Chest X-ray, PA view. Patient: 36 years old, sex M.
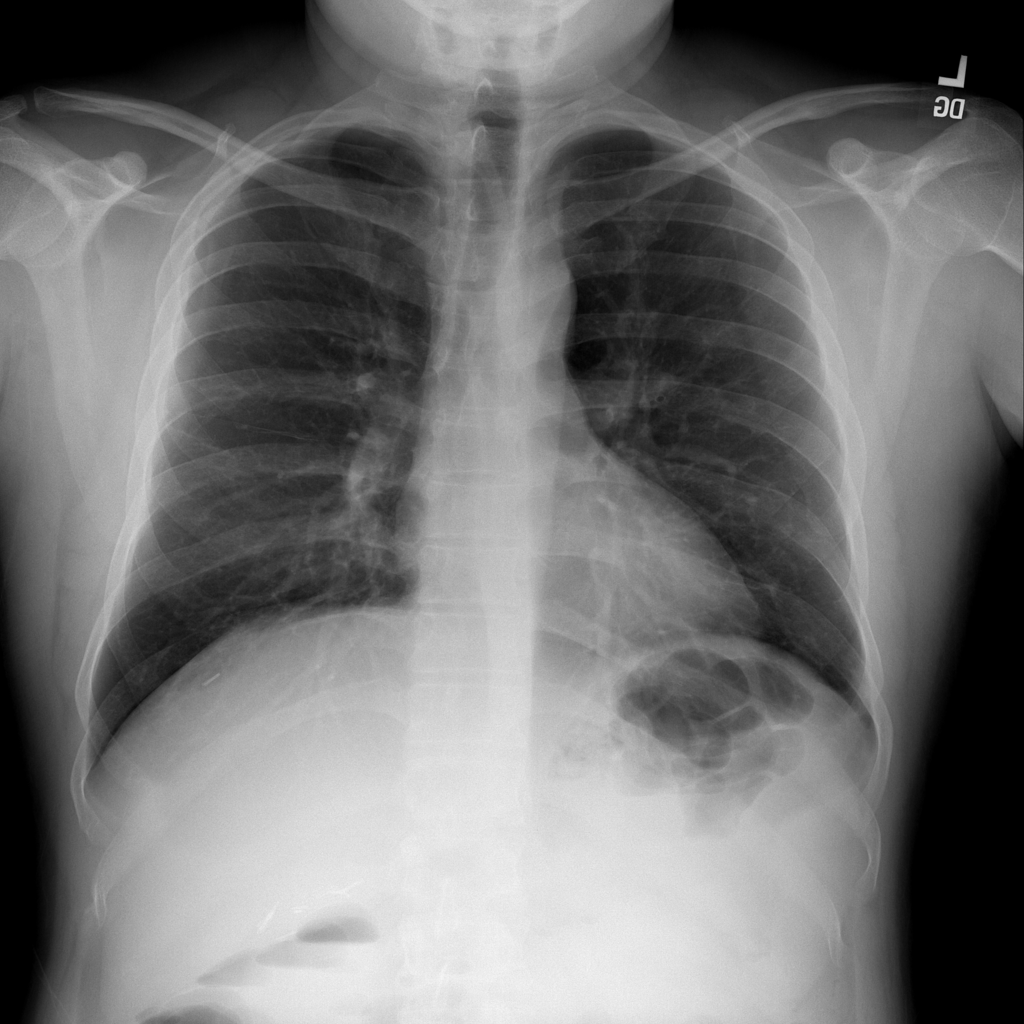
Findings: Infiltration